Field crop: maize
Growth stage: 2
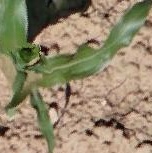
Species: maize